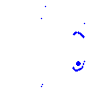
Particle: electron